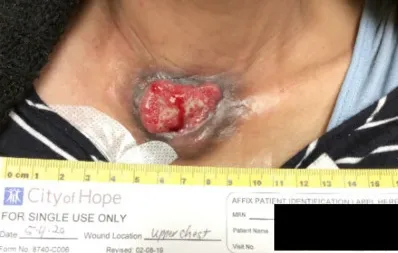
Gross tumor before and after treatment with lenvatinib plus pembrolizumab of patient 1. (B-D) shows the gross change of the tumor by the timeline.
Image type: medical_photograph (other_medical_photograph)